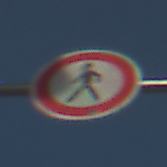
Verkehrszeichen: VerbotFussgaenger
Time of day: MorningAfternoon
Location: Outdoor (Suburban)
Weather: PartlyCloudy
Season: NotSpecified
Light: Natural